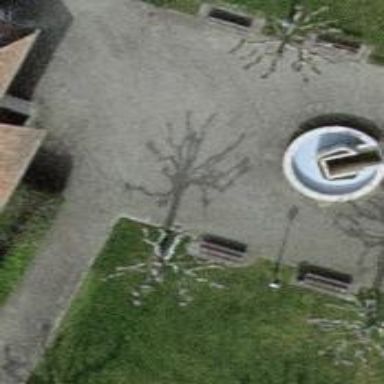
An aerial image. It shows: Bench.